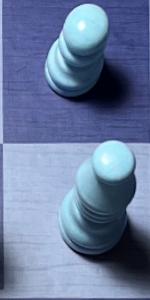
Label: Bishop_White